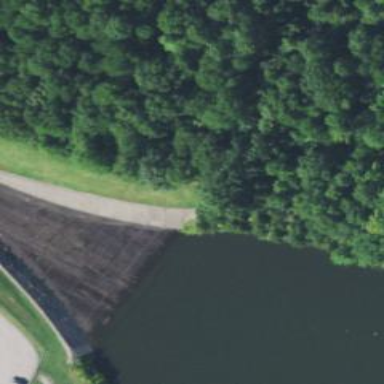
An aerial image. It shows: Dam along waterway.